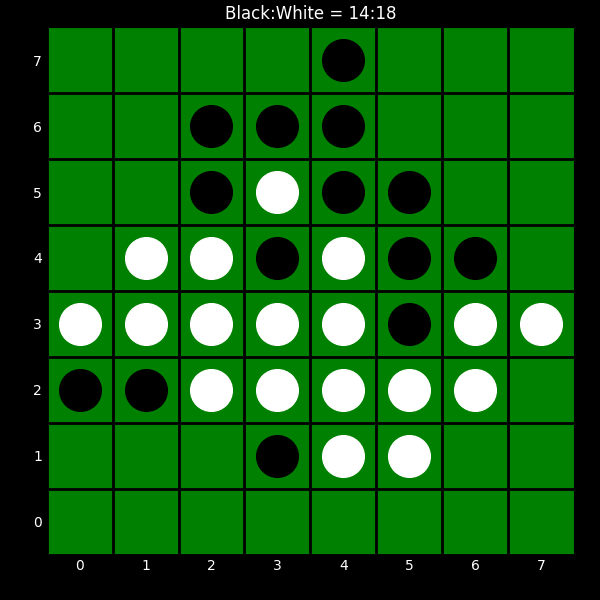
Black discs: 14
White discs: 18